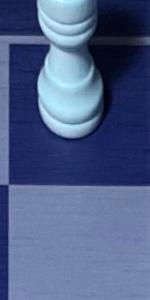
Label: Empty